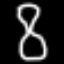
Label: hourglass